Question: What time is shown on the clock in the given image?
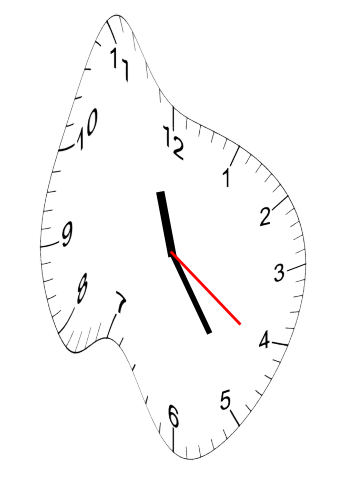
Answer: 11:24:21